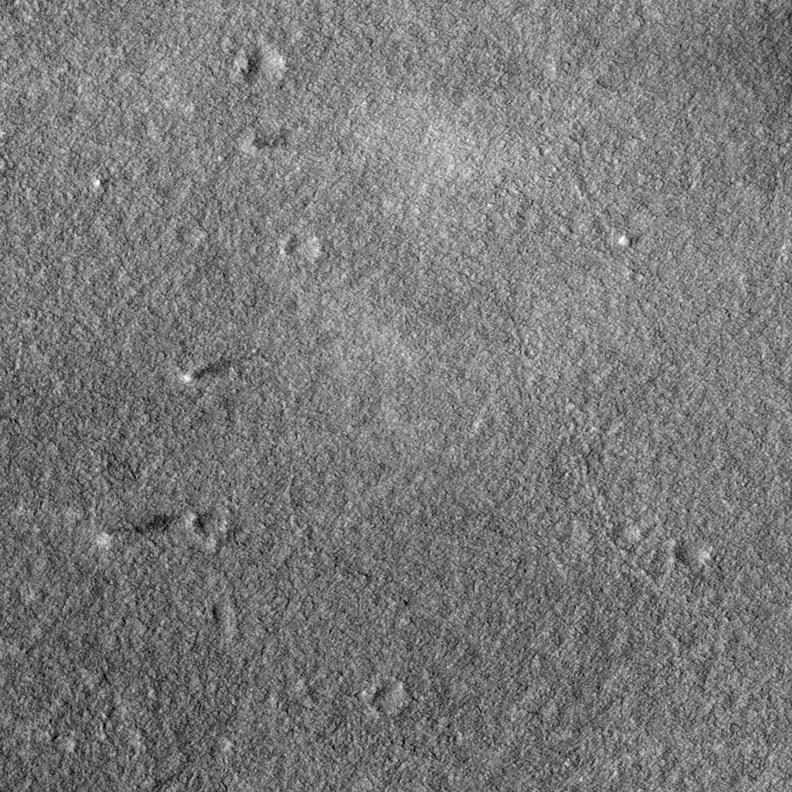
Label: dustdevil, dustdevil